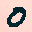
Label: 0